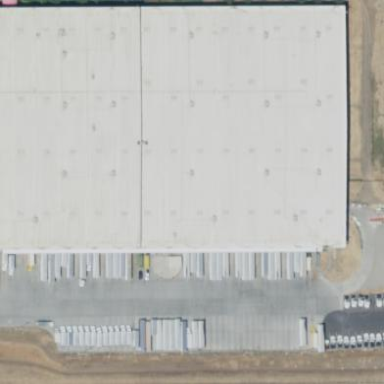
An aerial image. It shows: Warehouse.